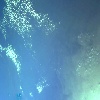
Label: water